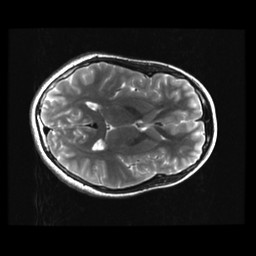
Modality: T2w
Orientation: axial
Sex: female
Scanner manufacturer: ge
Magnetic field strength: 3 T
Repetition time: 5 s
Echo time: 0.1011 s